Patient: sex M, age 26
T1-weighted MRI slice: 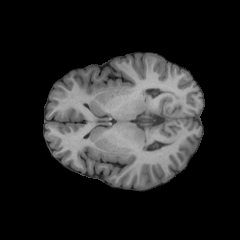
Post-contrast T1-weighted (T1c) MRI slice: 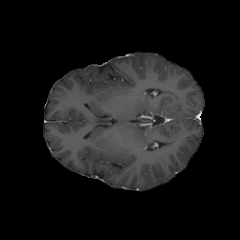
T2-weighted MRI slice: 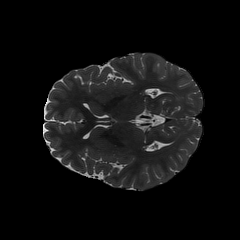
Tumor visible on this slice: no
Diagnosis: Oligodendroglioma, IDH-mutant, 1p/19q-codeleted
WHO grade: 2